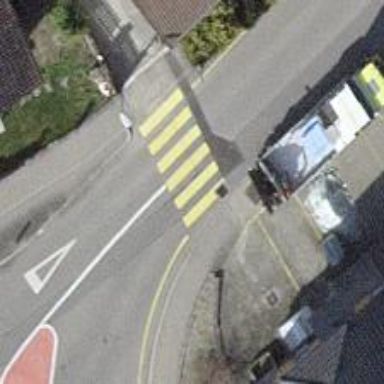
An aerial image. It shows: Marked crossing on the road with clear markings.